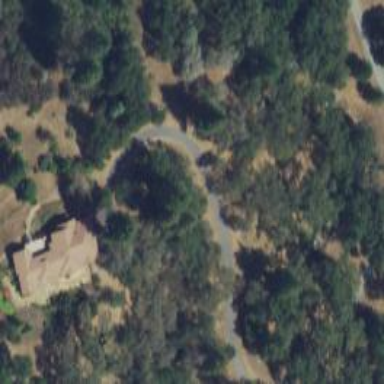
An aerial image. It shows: Driveway.